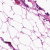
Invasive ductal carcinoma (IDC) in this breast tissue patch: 0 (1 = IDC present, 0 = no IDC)